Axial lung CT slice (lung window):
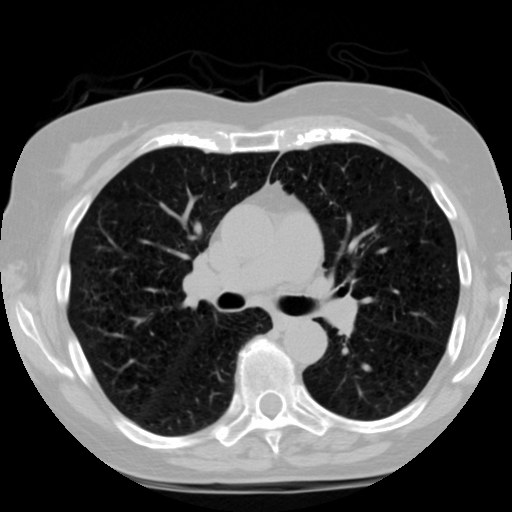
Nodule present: no